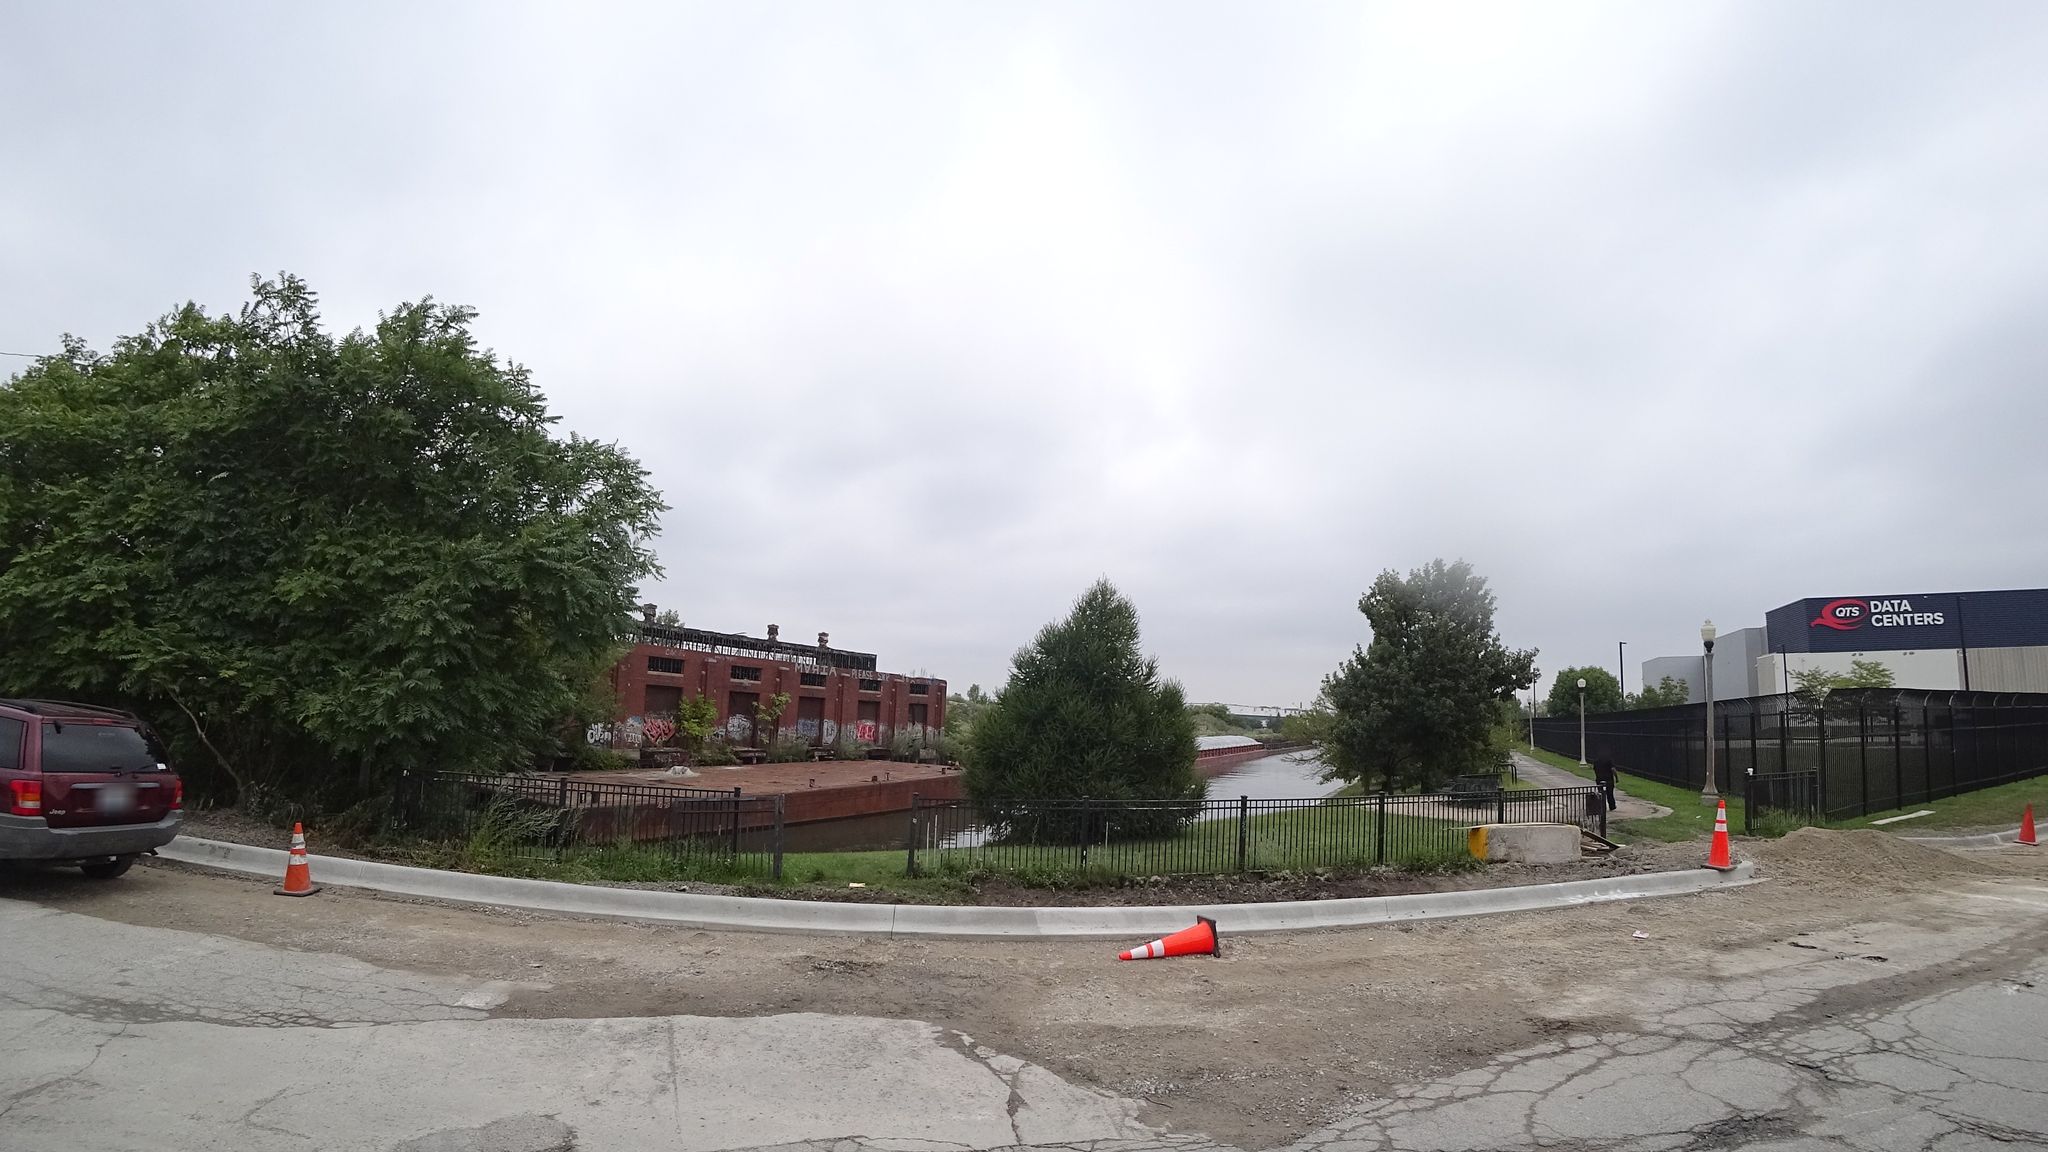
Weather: cloudy
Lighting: day
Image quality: good
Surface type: driving surface
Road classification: tertiary, footway
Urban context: urban centre
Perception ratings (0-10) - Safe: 4.27, Lively: 3.57, Beautiful: 6.23, Boring: 2.73, Depressing: 5.71, Wealthy: 2.97